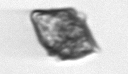
Label: Kryptoperidinium_triquetrum